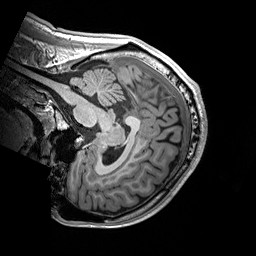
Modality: T1w
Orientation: sagittal
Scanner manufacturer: siemens
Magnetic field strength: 3 T
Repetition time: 2.2 s
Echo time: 0.00244 s